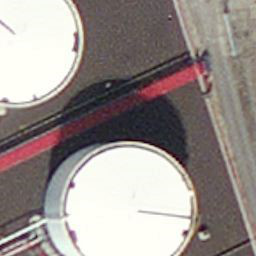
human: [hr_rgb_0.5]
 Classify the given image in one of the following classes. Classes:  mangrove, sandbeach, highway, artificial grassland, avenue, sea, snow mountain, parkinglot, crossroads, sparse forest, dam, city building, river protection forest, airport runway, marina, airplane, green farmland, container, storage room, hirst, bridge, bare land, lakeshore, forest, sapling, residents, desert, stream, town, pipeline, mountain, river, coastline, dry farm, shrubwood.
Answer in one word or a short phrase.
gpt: storage room